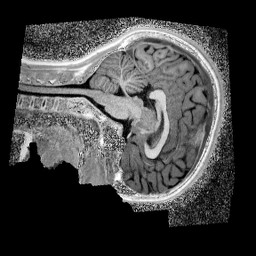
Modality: UNIT1_denoised
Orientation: sagittal
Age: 12
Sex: female
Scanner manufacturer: siemens
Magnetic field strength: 3 T
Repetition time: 4 s
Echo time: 0.00299 s